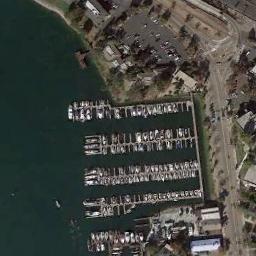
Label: harbor